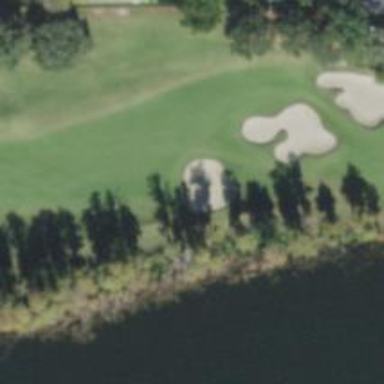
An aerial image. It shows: Golf hole.